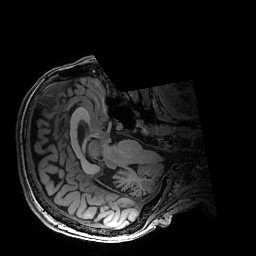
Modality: T1w
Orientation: axial
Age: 63
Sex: female
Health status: healthy
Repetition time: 2.53 s
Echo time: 0.0034 s